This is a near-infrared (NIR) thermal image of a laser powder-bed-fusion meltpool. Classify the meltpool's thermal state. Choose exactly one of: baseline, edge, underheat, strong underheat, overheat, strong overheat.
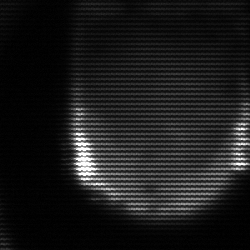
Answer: edge